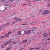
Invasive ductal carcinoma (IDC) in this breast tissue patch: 1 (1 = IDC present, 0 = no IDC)